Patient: sex M, age 29
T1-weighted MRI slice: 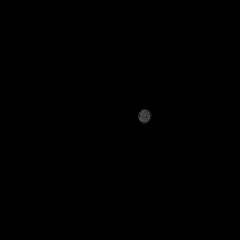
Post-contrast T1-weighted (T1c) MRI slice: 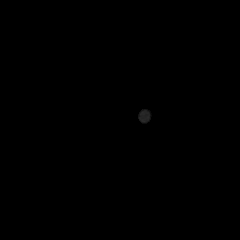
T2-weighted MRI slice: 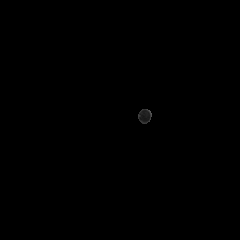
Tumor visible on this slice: no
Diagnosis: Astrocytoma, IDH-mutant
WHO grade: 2